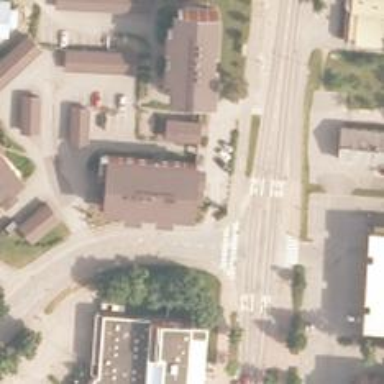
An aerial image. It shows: Clinic.